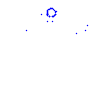
Particle: proton